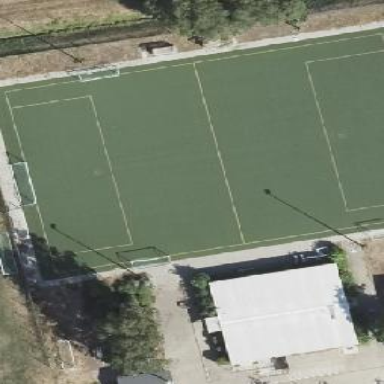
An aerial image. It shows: Soccer pitch with artificial turf for leisure sports activities.